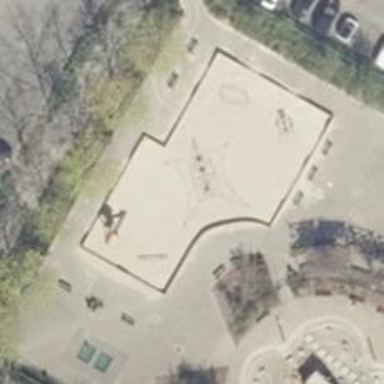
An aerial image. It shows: Playground structure.